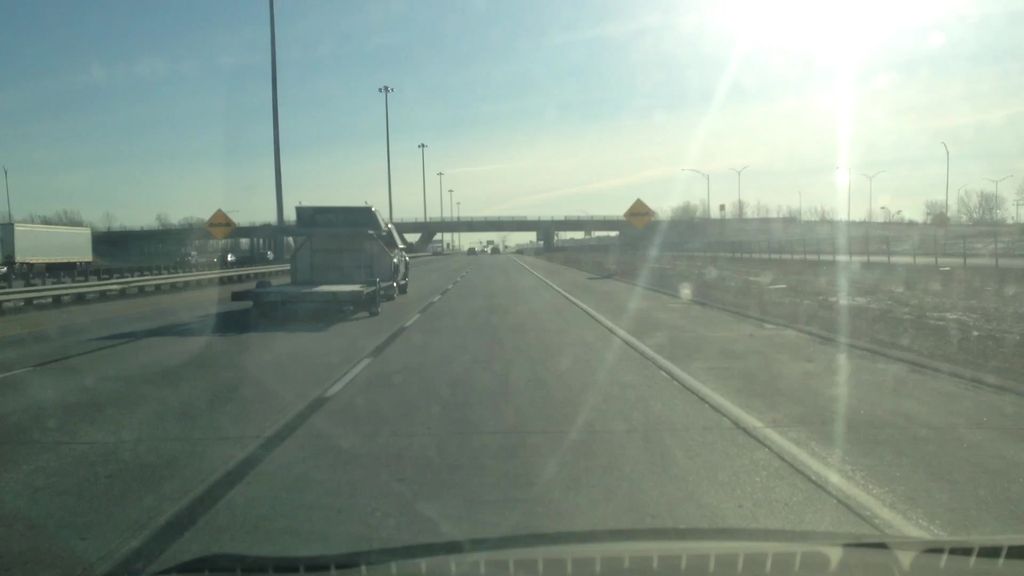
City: montreal